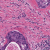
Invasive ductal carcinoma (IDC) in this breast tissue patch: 0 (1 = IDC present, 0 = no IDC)